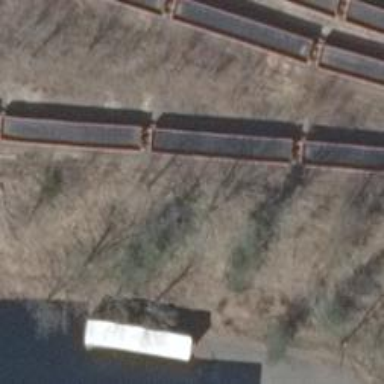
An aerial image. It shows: Railway yard.